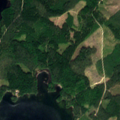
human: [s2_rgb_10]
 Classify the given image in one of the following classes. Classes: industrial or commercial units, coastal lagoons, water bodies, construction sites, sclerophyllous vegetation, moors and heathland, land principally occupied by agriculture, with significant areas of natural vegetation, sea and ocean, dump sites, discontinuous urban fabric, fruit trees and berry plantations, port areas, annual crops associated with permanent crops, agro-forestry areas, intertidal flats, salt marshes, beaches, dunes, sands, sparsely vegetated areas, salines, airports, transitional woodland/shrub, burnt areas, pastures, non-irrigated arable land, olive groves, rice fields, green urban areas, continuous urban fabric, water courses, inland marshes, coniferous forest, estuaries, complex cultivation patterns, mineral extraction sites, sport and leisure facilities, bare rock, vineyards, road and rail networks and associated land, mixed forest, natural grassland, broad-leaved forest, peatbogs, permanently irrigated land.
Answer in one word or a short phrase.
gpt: coniferous forest, mixed forest, water bodies